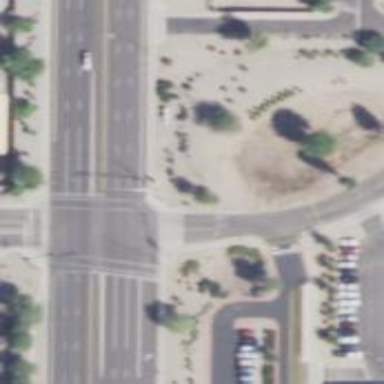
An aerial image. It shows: Solid stop line on the road marking.